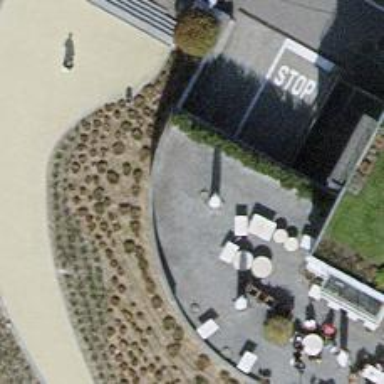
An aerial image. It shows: Parking area.